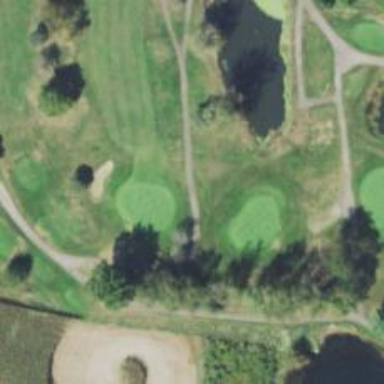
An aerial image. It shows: Pathway for golf carts.